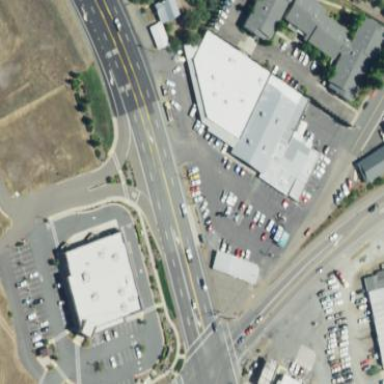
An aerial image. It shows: Retail area.